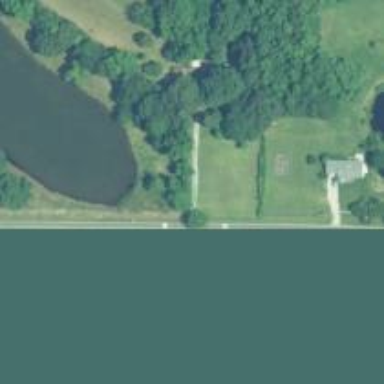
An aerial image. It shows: Driveway.